Aerial crown-view tile of a tropical tree (Barro Colorado Island, Panama), acquired 20241014:
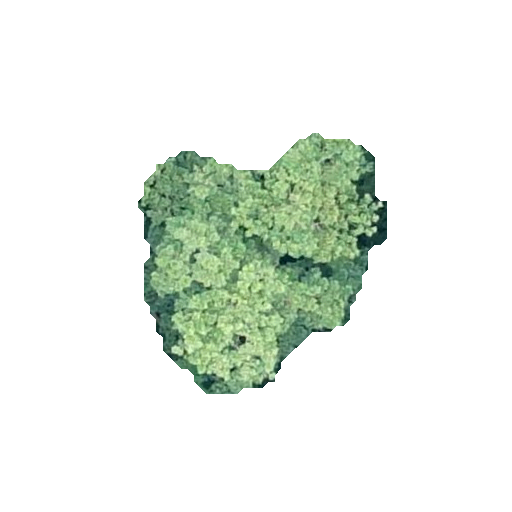
Species: Simarouba amara
GBIF accepted scientific name: Simarouba amara
Crown area: 70.121 m²